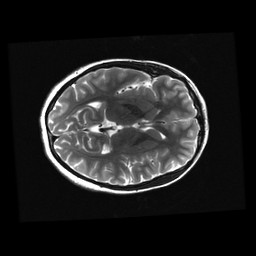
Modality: T2w
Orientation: axial
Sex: female
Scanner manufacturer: ge
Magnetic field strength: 3 T
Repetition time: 5 s
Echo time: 0.1006 s